Interaction volume radius: 5 \u00c5
Interaction volume height: 15 \u00c5
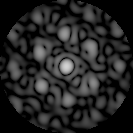
Disorder parameter: 0.5543